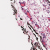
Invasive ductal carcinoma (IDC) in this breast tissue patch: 0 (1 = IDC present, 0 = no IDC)